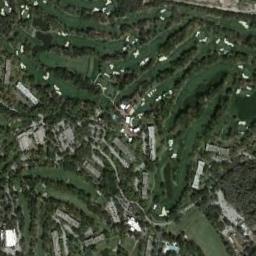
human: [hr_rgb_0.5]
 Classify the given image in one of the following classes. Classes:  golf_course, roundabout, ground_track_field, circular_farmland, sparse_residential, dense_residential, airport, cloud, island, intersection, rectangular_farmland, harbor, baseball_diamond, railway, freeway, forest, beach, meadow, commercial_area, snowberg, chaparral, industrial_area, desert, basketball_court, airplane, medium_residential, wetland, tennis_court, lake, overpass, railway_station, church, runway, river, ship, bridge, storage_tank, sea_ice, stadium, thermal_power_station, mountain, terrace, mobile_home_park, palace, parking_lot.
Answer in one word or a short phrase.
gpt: golf_course